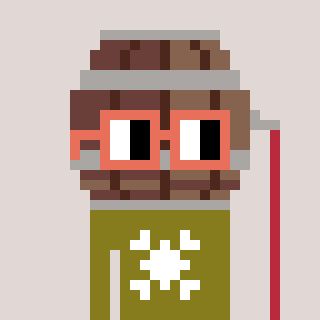
a pixel art character with square orange glasses, a wine barrel-shaped head and a gunk-colored body on a warm background